Interaction volume radius: 5 \u00c5
Interaction volume height: 25 \u00c5
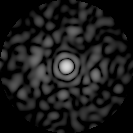
Disorder parameter: 0.8845